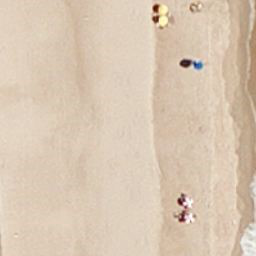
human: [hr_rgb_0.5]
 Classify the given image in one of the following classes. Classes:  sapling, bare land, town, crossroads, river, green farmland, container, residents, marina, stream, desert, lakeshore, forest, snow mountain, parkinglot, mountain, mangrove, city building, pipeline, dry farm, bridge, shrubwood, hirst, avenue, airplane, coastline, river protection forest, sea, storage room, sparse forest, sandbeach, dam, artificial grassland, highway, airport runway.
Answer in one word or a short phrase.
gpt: sandbeach